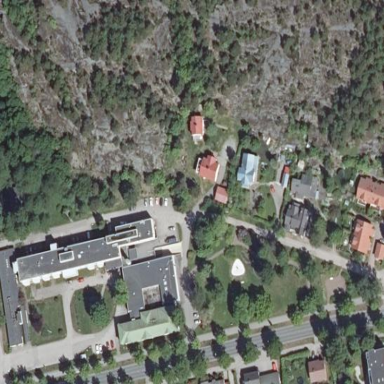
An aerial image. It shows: Hospital providing healthcare services.